Question: I'm trying to select a slider and retrieve the value from it but it throws undefined.
Here's the html code for the slider and the collapsible containing the slider:
'''
<div id=collapsible'+element[0].id+' class="collapsible_contains_slider" slider_id='+element[0].id+' data-role="collapsible-set" data-theme="a" data-content-theme="c">
<div data-role="collapsible" data-collapsed="false">
<h3 id="title_collapsible">'+image.pname+'</h3>
<center>
<div id=image_cesta><img src=data:imajpeg;base64,'+image.pimage+' alt="image"></div>
<div data-role="fieldcontain"></div>
</center>
<fieldset data-role="controlgroup">Cantidad: <input type="range" class="sliderscesta" id=slider_into_collapsible slider_value='+element[0].id+' name="slider" value='+element[1].value+' min="0" max="100" data-highlight="true">
</fieldset>
<div class="ui-grid-a">
<div class="ui-block-a">
<a id="delete_product_cesta_page" type="hidden" idproductecesta='+element[0].id+' data-role="button" data-theme="a"> Delete product</a>
</div><div class="ui-block-b" id="reset_button_slider_cesta"></div>
</div>
</div>
</div>
<br><br>
'''

And here my Javascript code to select the slider and retrieve the value:
'''
$('#cesta_page').on( 'slidestop', function( event ) {
button_delete_or_update($('#slider_into_collapsible').attr('slider_value'),'update');
});
'''
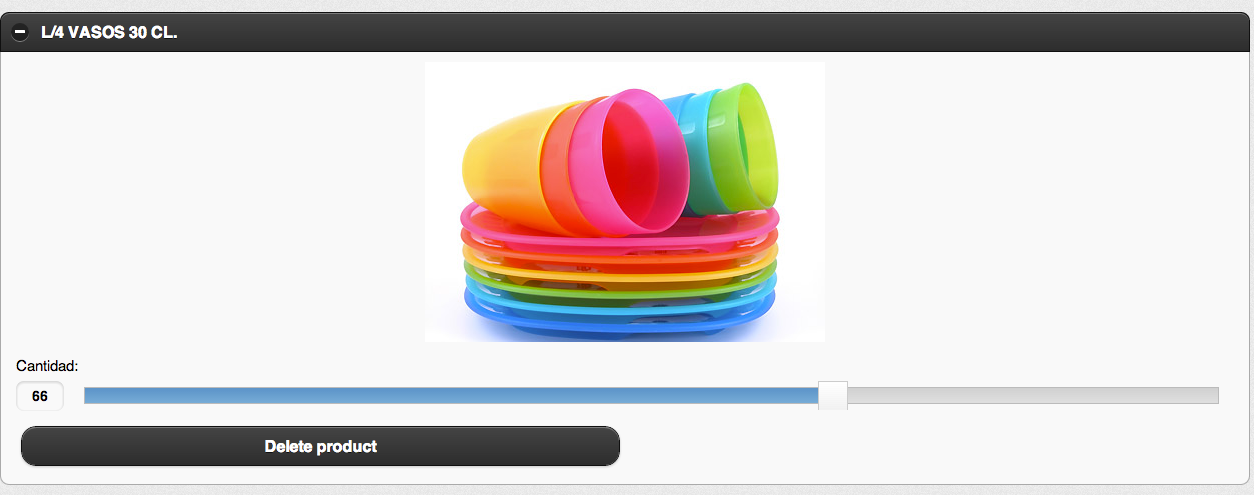
Answer: Use this code:
'''
$(document).on( 'slidestop', '[type="range"]',function( event ) {
alert($(this).attr('slider_value'));
});
'''
Of course it will work on sliders that have attribute 'slider_value'. If you want to use it on elements having only attribute 'slider_value' use this:
'''
$(document).on( 'slidestop', '[type="range"]',function( event ) {
if($(this).attr('slider_value').length > 0) {
alert($(this).attr('slider_value'));
}
});
'''